【题型】填空题　【知识点】平面几何　【难度】easy
如图，将宽均为1的两张矩形纸片，交叉放置，形成的锐角为$\alpha(0<\alpha<90^\circ)$，那么重叠部分（阴影部分）的周长是\underline{\quad\quad}。（结果用含$\alpha$的三角比的代数式表示）

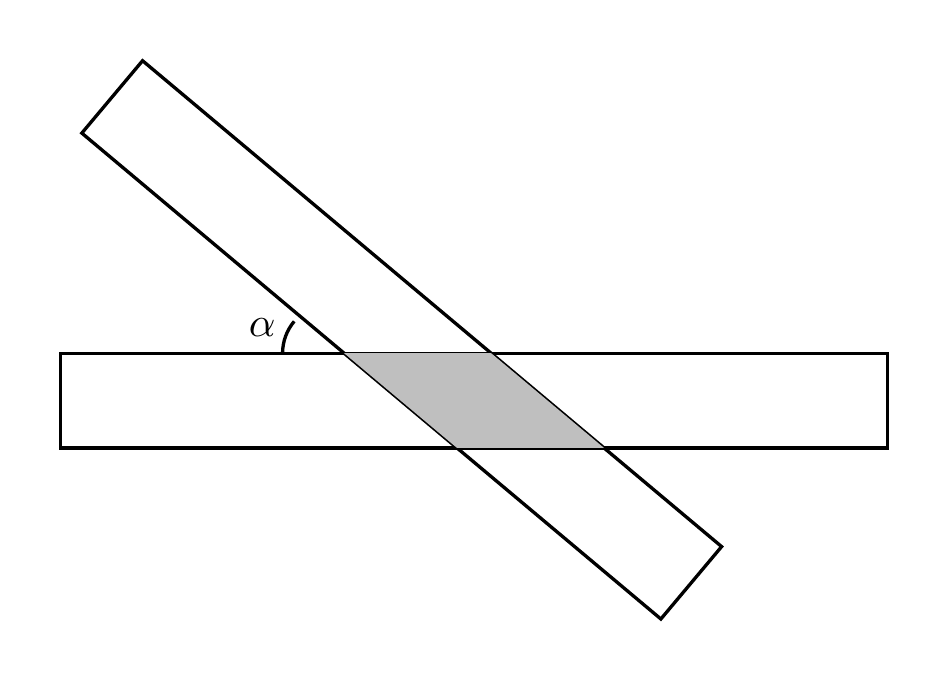
【解答】
\noindent
【答案】$\boldsymbol{\dfrac{4}{\sin\alpha}}$
\vspace{0.5em}
\noindent
【分析】本题考查矩形的性质，菱形的判定与性质，解直角三角形，解题的关键是掌握相关知识的灵活运用。
\vspace{0.5em}
\noindent
【详解】解：当两个宽度均为 1 的矩形交叉形成锐角$\alpha$时，重叠部分为菱形。
\noindent
菱形的边长由矩形宽度在垂直方向上的投影决定。
\noindent
由于每个矩形的宽度为 1，且两矩形夹角为$\alpha$，菱形的高为 1，
\noindent
$\therefore$ 菱形的边长为：$\dfrac{1}{\sin\alpha}$，
\noindent
因此，菱形的周长为$\dfrac{4}{\sin\alpha}$，
\noindent
故答案为：$\dfrac{4}{\sin\alpha}$。